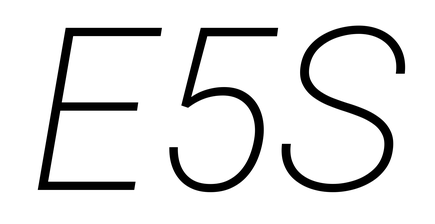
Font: Roboto-Italic_ExtraLight_Italic